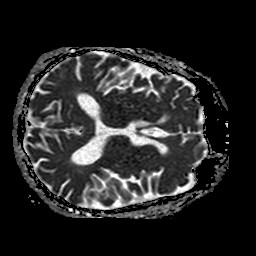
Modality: ADC
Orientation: axial
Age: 72
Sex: male
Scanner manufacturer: philips
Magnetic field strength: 1.5 T
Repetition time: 3.641 s
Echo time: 0.09255 s